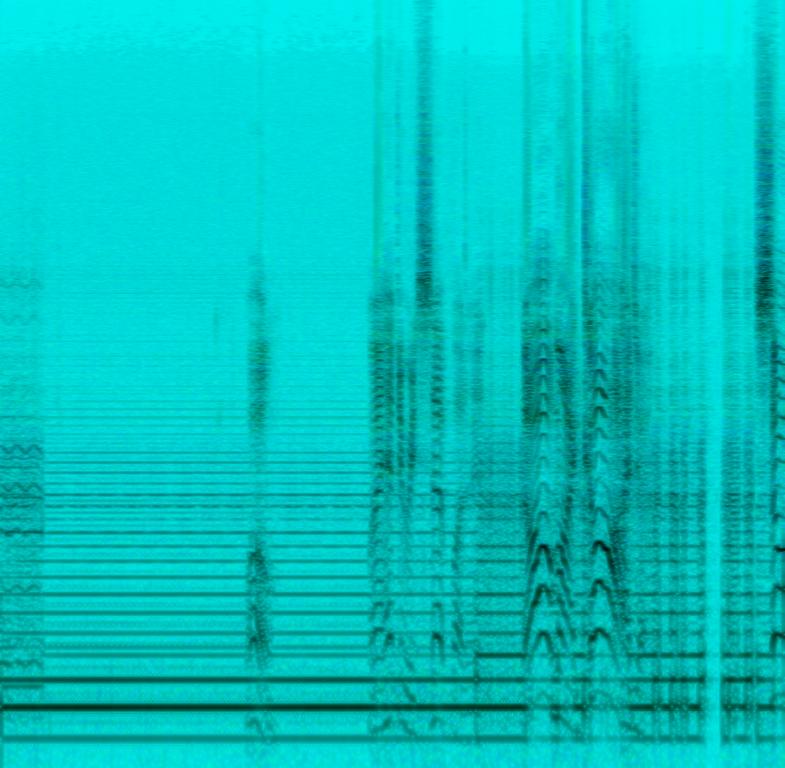
The low quality recording features a flat male vocal talking over digital synth melody, followed by stuttering buzzy noise. The recording is in mono and very noisy.